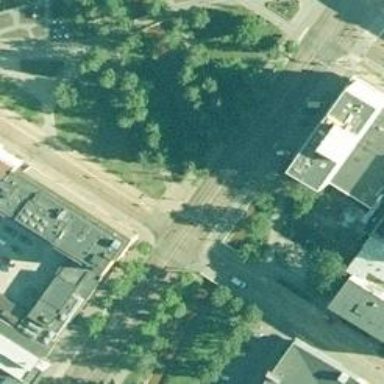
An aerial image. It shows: Controlled road crossing.